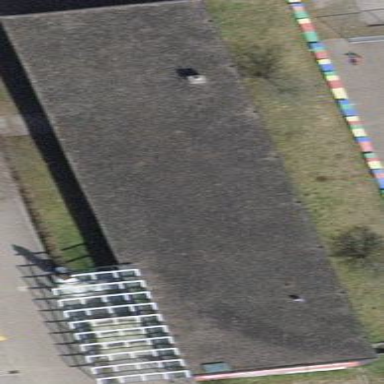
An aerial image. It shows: Flat-roofed school building.